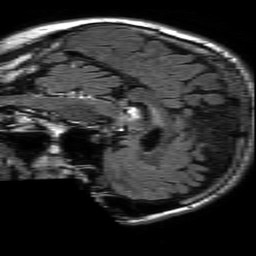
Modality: FLAIR
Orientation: sagittal
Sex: male
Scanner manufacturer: philips
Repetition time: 11 s
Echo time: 0.125 s